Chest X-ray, PA view. Patient: 22 years old, sex M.
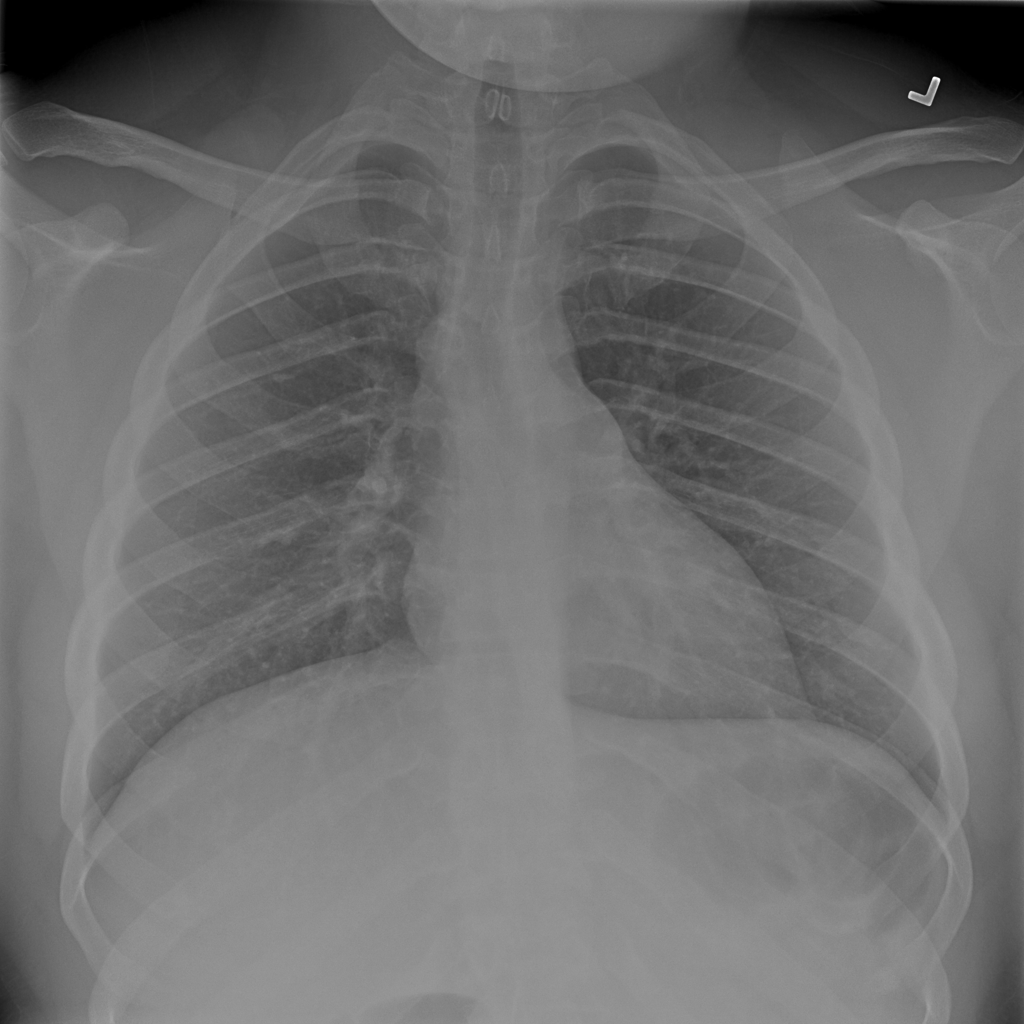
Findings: No Finding